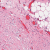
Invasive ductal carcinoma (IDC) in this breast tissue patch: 0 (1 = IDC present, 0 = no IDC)